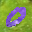
Label: 0